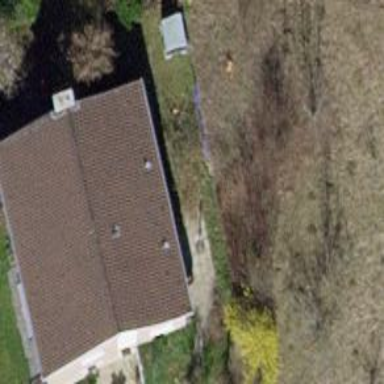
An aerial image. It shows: Building with tiled roof.